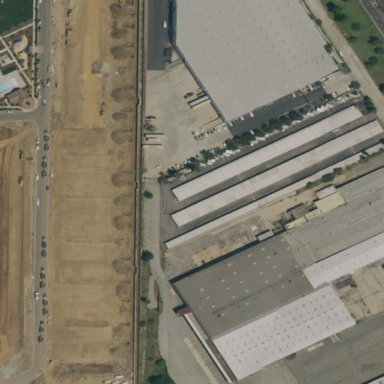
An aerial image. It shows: Warehouse building.